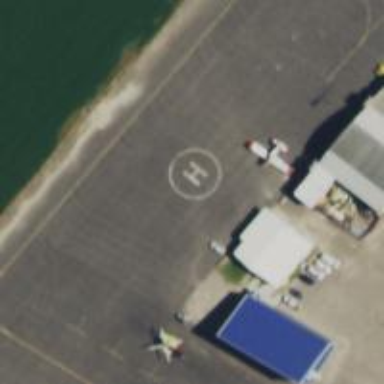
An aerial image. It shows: Image of helipad at airport.